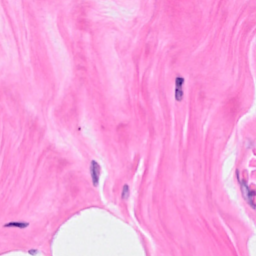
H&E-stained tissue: Breast